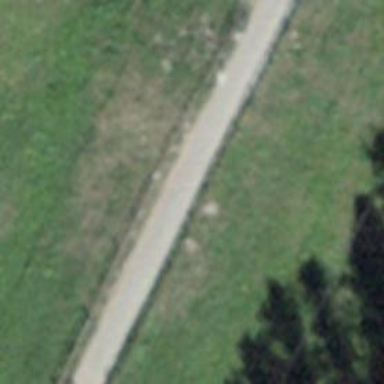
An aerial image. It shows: Track with fine gravel surface. The track has grade 4 tracktype.